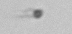
Label: nanoplankton_mix